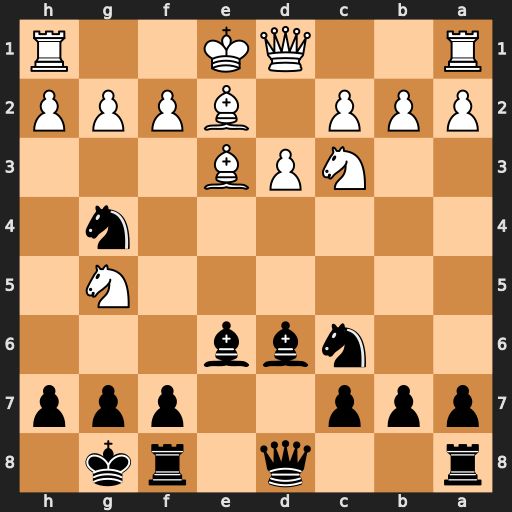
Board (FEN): r2q1rk1/ppp2ppp/2nbb3/6N1/6n1/2NPB3/PPP1BPPP/R2QK2R
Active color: b
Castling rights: KQ
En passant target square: -
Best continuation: Nxe3 fxe3 Qxg5